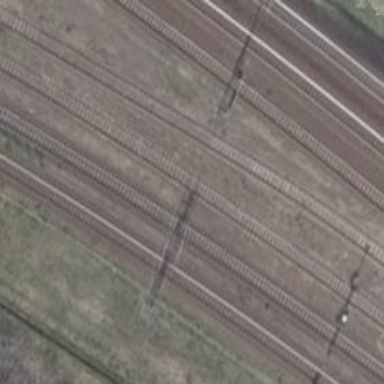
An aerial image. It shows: Railway yard in service.